Question: This app keeps on crashing inside the emulator (for which I have allocated 700 MB for RAM, and is a Nexus 4), and when I try loading it onto my Nexus 10, and Galaxy S3. I think it is because of several errors in Java on how to switch Android activities, for which I'm warnings from, but not errors. This is the code:
'''
package com.example.ldsm2;
import android.os.Bundle;
import android.app.Activity;
import android.view.Menu;
import android.view.View;
public class Instructions extends Activity {
/** Called when the user clicks the Send button */
public void Ldsm (View view) {
Object Intent = startActivity(Ldsm.class);
}
private com.example.ldsm2.intent startActivity(
Class<Ldsm> class1) {
// TODO Auto-generated method stub
return null;
}
@Override
protected void onCreate(Bundle savedInstanceState) {
super.onCreate(savedInstanceState);
setContentView(R.layout.activity_instructions);
}
@Override
public boolean onCreateOptionsMenu(Menu menu) {
// Inflate the menu; this adds items to the action bar if it is present.
getMenuInflater().inflate(R.menu.instructions, menu);
return true;
}
'''
}
Because the other activities just have a different activity to switch to, I simply copied the code to the other activities' Java source code files, but changed the activities to switch to (the students will click on a button and it will send them to another problem to solve).
However, this seems like this is not the only problem in the app. The app is supposed to display images, but there is another warning that comes up for that function as well.
This is the XML code, once again copied to the other activities files because they just need to display another image.
'''
<RelativeLayout xmlns:android="http://schemas.android.com/apk/res/android"
xmlns:tools="http://schemas.android.com/tools"
android:layout_width="match_parent"
android:layout_height="match_parent"
android:paddingBottom="@dimen/activity_vertical_margin"
android:paddingLeft="@dimen/activity_horizontal_margin"
android:paddingRight="@dimen/activity_horizontal_margin"
android:paddingTop="@dimen/activity_vertical_margin"
tools:context=".Ldsm" >
<EditText
android:id="@+id/launch_codes"
android:layout_width="fill_parent"
android:layout_height="wrap_content"
android:hint="@string/enter_launch_codes"
android:imeActionLabel="@string/launch"
android:inputType="number" />
<Button
android:id="@+id/button2"
android:layout_width="wrap_content"
android:layout_height="wrap_content"
android:layout_alignParentBottom="true"
android:layout_alignParentRight="true"
android:onClick="methodName"
android:text="@string/instructions" />
<Button
android:id="@+id/button1"
android:layout_width="wrap_content"
android:layout_height="wrap_content"
android:layout_alignBottom="@+id/launch_codes"
android:layout_alignParentRight="true"
android:onClick="modeon"
android:text="@string/button_send" />
<ImageView
android:id="@+id/imageView1"
android:layout_width="50dp"
android:layout_height="50dp"
android:layout_below="@+id/launch_codes"
android:layout_marginTop="141dp"
android:layout_toLeftOf="@+id/button2"
android:src="@drawable/ic_pro1" android:contentDescription="TODO"/>
'''
These are the warnings that come up in the Eclipse problems tab. For the XML code, this is the error that comes up: "Description: The value of the local variable Intent is not used line 16 Java Problem, and for the Java code: Description Resource Path Location Type
[Accessibility] Missing contentDescription attribute on image line 37 Android Lint Problem.
Finally, this is the error that comes up when I try launching the app inside the emulator.
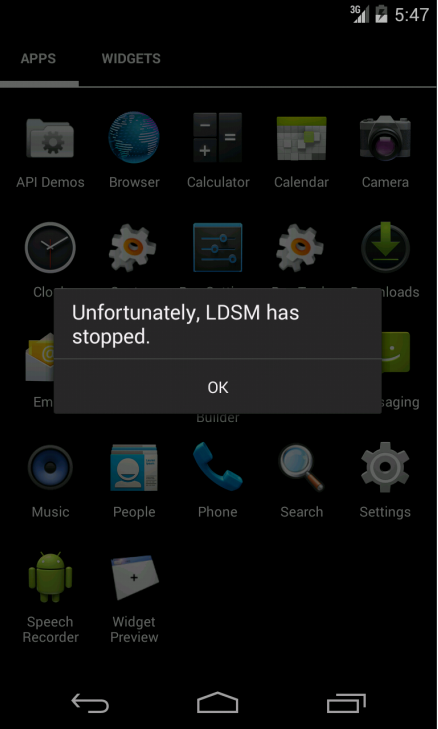
Answer: You need to use 'LogCat' to see what it says. There will be some clue as to what is happening.
'''
[Accessibility] Missing contentDescription attribute
'''
is for the visually impaired. This value is read out by screen readers. Basically what it is saying is that there is a possibility of an accessibility bug.
'''
The value of the local variable Intent is not used
'''
This tells you that although you have assigned a value to your variable, you have never used it anywhere in your code. You may safely delete this unless you plan on using it. Since it is an 'Intent', I guess you are planning on starting some other 'Activity'